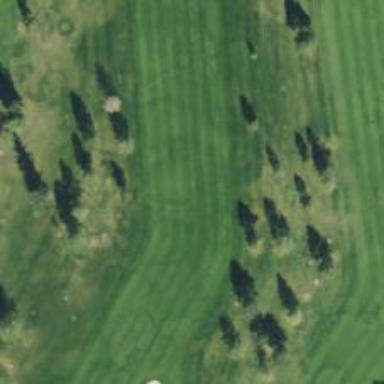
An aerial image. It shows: Golf hole.